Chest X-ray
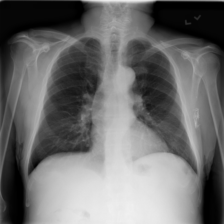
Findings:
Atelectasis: negative
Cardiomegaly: negative
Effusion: negative
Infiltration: negative
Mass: negative
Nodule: negative
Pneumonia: negative
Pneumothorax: negative
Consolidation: negative
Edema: negative
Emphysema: negative
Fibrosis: positive
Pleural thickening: negative
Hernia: negative